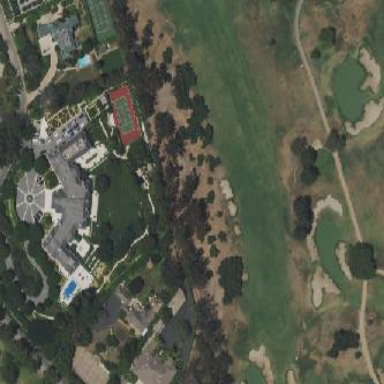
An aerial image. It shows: Rough area in golf course.